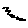
Label: zigzag